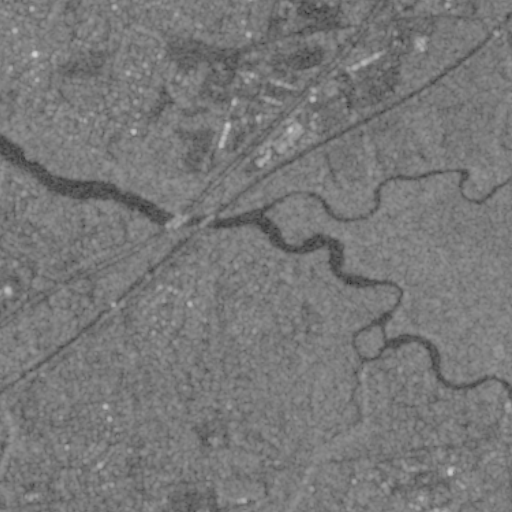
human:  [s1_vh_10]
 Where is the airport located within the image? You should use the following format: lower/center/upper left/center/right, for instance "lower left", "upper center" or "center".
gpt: The airport is located in the upper right of the image.
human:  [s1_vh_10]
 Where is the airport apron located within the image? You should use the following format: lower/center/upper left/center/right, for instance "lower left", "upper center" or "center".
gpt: The airport apron is located in the upper right of the image.
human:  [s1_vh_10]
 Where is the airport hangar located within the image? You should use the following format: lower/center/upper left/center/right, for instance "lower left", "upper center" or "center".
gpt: The airport hangar is located in the upper right of the image.
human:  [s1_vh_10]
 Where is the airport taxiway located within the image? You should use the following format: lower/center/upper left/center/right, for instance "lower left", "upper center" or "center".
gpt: The airport taxiway is located in the upper right of the image.
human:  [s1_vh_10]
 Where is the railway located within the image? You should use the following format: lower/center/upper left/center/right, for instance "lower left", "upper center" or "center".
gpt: The railway is located in the lower of the image.
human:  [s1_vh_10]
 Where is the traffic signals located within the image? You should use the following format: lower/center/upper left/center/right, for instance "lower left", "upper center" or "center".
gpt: The traffic signals is located in the lower left of the image.
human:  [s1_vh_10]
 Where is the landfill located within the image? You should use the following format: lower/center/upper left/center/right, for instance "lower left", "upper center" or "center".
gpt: There is no landfill in the image.

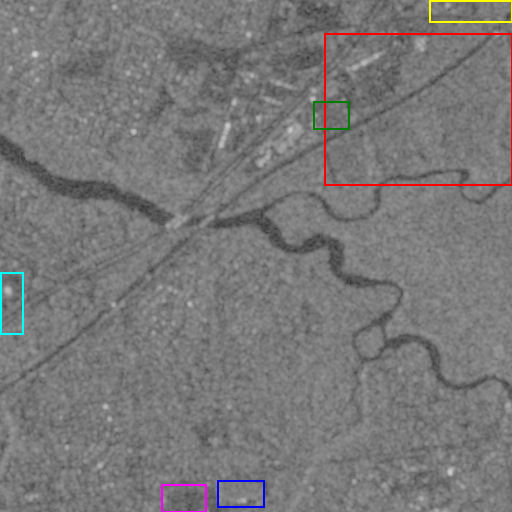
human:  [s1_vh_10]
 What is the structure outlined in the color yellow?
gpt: The structure outlined in yellow is an airport.
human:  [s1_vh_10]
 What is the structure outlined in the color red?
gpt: The structure outlined in red is a crop field.
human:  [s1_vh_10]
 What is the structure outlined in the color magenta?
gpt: The structure outlined in magenta is a park.
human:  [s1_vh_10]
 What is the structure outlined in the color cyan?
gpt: The structure outlined in cyan is a parking lot.
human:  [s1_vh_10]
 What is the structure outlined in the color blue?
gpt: The structure outlined in blue is a building.
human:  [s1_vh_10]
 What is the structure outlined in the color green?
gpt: The structure outlined in green is a building.
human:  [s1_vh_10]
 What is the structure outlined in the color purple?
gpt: There is no purple outline.